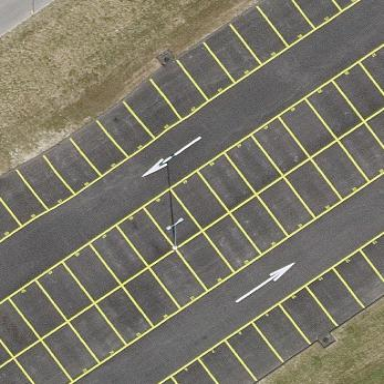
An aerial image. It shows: Parking aisle designated as service road.